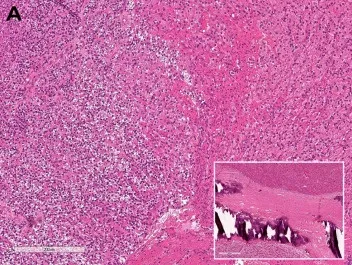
Histoscans. - parathyroid hyperplasia, material after surgery in 2013. Diffuse parathyroid hyperplasia (H&E).
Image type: pathology (h&e)